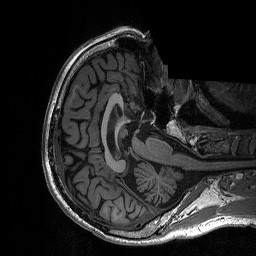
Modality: T1w
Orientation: axial
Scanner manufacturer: siemens
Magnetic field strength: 3 T